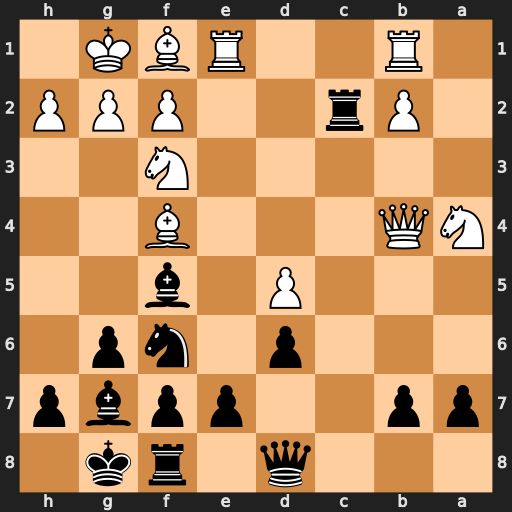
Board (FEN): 3q1rk1/pp2ppbp/3p1np1/3P1b2/NQ3B2/5N2/1Pr2PPP/1R2RBK1
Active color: b
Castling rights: -
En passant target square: -
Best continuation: Nxd5 Qxb7 Nxf4